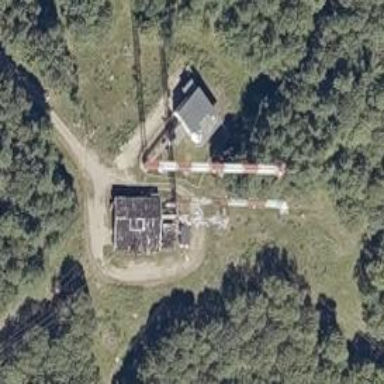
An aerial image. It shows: Mast tower used for communication.